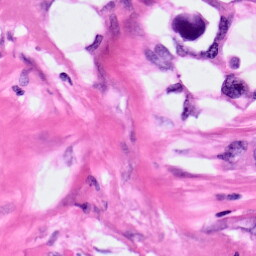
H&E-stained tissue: Pancreatic